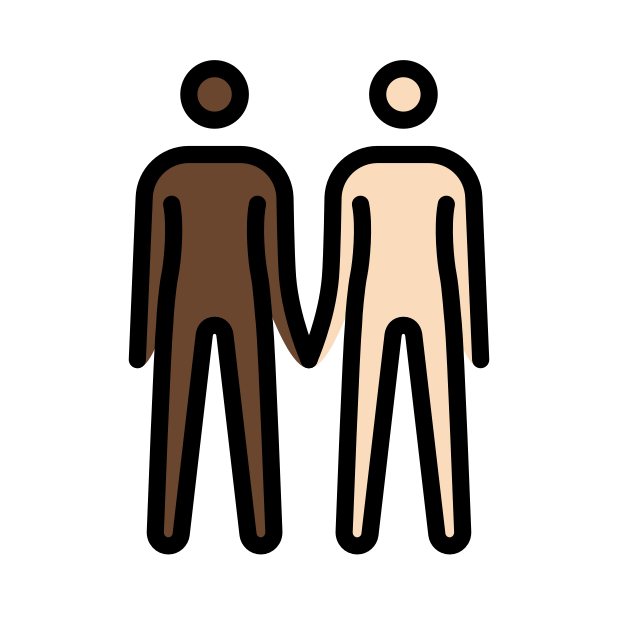
people holding hands: dark skin tone, light skin tone